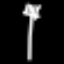
Label: fork